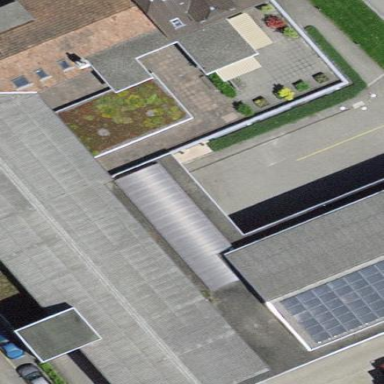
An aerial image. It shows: Industrial building.